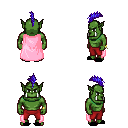
a pixel art fantasy rpg character, male body template, orc, green skin, pink cape, red pants, blue mohawk hairstyle, bracelets, black slippers, four views (front, back, left, right), 2x2 character sprite sheet, small pixel art, hard edges, no anti-aliasing